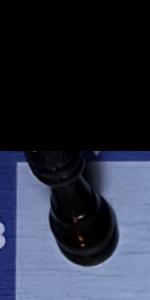
Label: Rook_Black